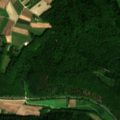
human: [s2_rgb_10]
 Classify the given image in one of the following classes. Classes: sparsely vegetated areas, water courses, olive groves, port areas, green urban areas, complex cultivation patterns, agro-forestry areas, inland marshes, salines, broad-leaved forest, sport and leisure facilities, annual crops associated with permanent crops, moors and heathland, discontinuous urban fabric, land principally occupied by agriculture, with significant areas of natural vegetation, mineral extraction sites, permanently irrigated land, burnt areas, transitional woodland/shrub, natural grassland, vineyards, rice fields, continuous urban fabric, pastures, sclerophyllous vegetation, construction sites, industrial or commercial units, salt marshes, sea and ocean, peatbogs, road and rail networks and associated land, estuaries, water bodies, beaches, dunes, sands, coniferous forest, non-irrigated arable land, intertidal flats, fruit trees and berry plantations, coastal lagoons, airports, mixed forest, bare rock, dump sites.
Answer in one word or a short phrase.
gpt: non-irrigated arable land, broad-leaved forest, mixed forest